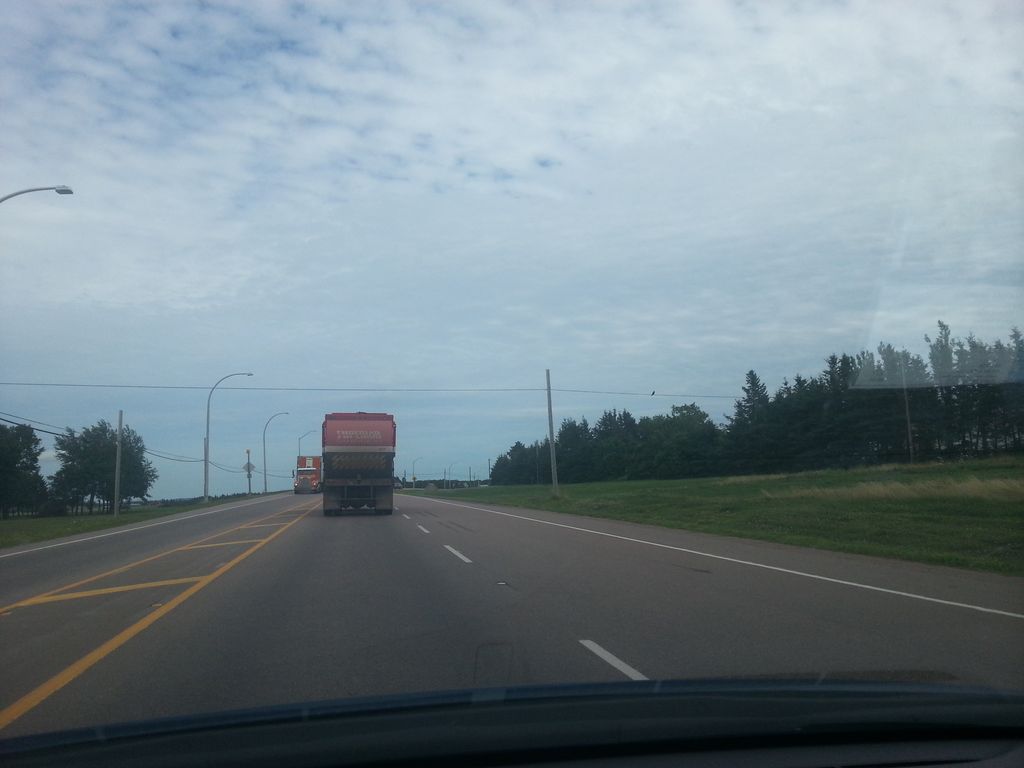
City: charlottetown